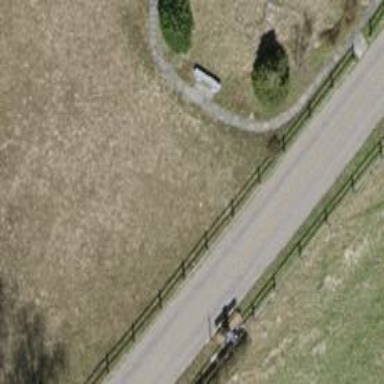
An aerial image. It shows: Memorial site with historic significance.